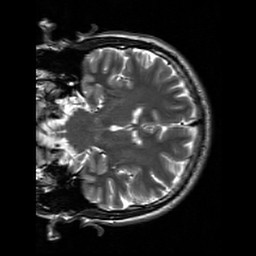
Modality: T2w
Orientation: coronal
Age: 29
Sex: male
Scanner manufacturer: siemens
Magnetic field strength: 3 T
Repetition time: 7 s
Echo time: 0.09 s